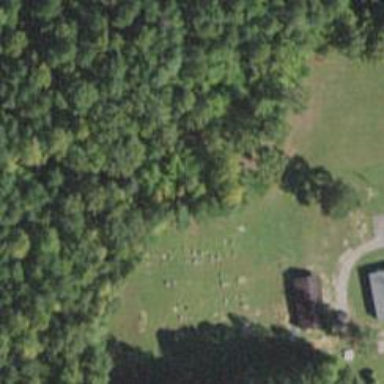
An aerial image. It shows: Cemetery.